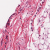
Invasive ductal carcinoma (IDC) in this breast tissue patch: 0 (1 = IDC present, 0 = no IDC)